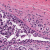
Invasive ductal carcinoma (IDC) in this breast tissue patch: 1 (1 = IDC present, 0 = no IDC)